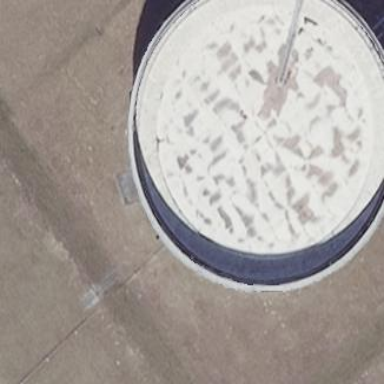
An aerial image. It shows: Storage tank which is man-made.